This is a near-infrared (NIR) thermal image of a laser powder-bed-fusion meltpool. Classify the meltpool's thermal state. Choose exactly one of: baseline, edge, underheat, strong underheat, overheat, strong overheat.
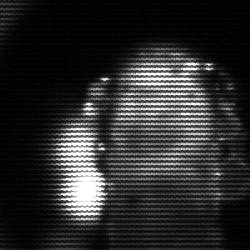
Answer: strong underheat